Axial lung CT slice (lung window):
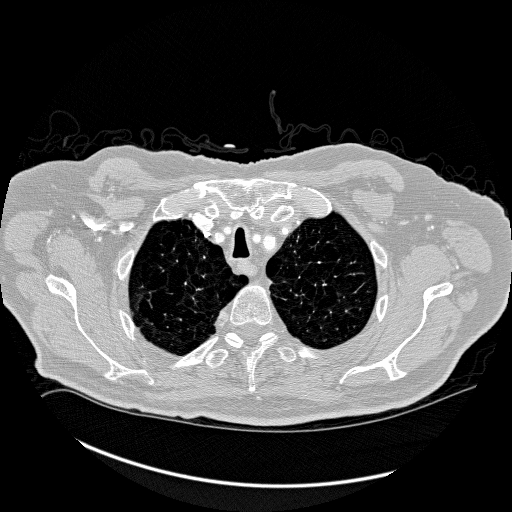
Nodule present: no